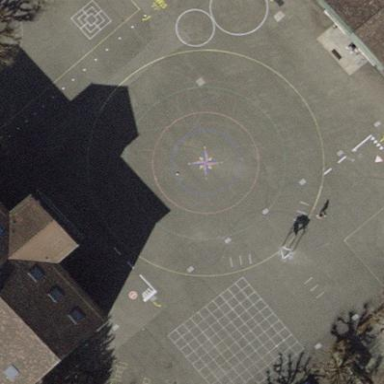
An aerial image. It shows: Schoolyard designated as leisure land.